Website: bh-photo
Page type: gifting
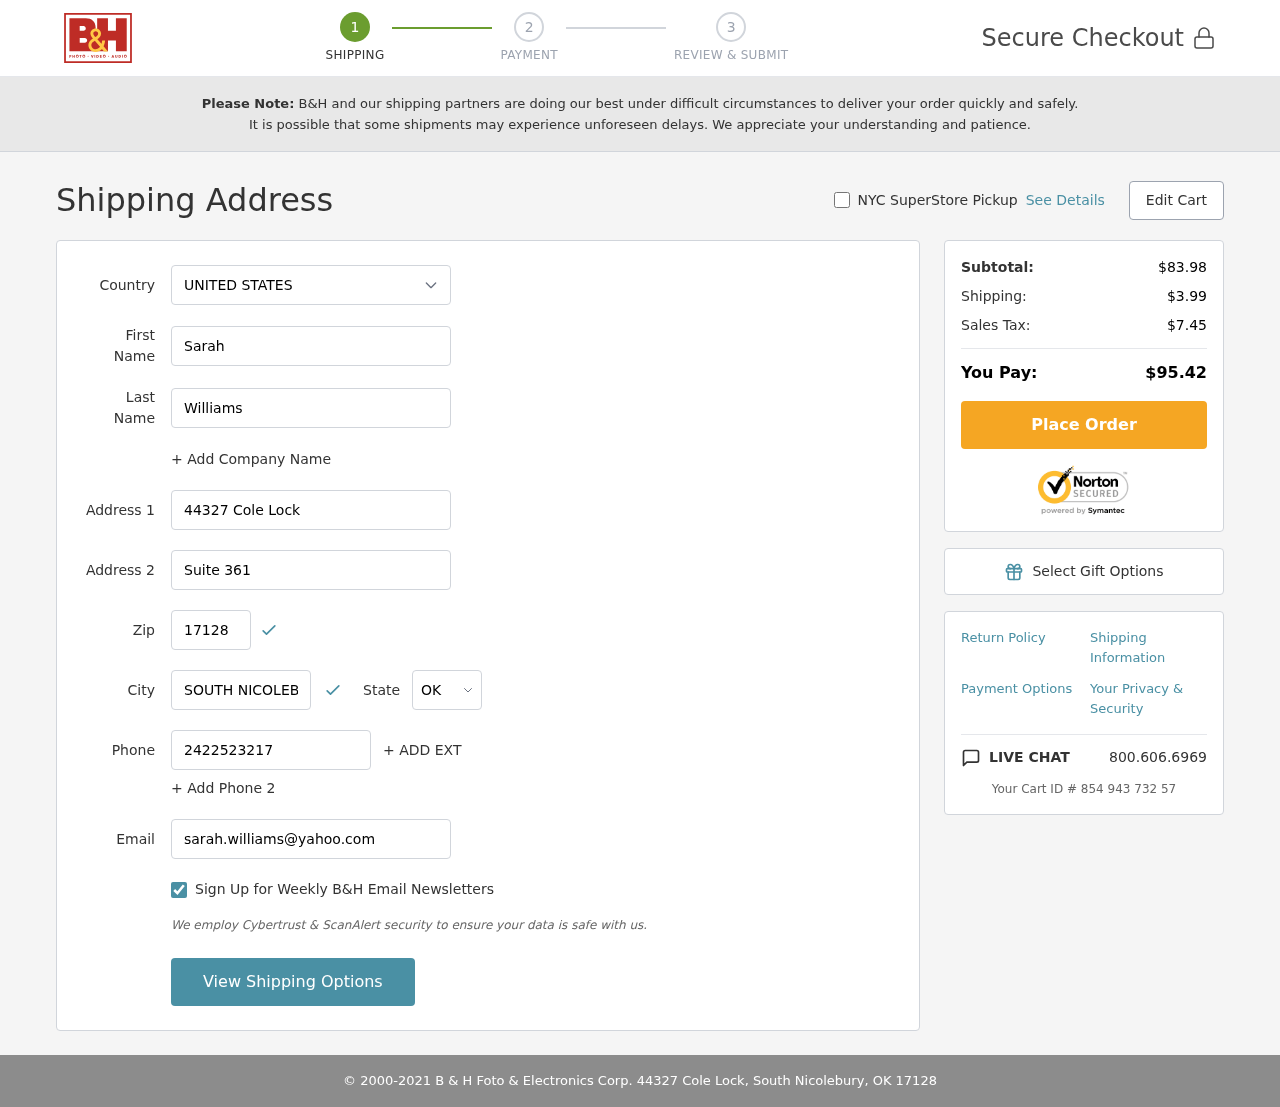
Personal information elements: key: PII_CITY
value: South Nicolebury
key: PII_COUNTRY
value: United States
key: PII_EMAIL
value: sarah.williams@yahoo.com
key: PII_FIRSTNAME
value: Sarah
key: PII_LASTNAME
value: Williams
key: PII_PHONE
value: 2422523217
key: PII_POSTCODE
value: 17128
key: PII_STATE_ABBR
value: OK
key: PII_STREET
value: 44327 Cole Lock
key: PII_STREET2
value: Suite 361
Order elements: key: ORDER_SUBTOTAL
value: $83.98
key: ORDER_SHIPPING_COST
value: $3.99
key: ORDER_TAX
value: $7.45
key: ORDER_TOTAL
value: $95.42
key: ORDER_ID
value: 854 943 732 57